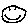
Label: smiley face